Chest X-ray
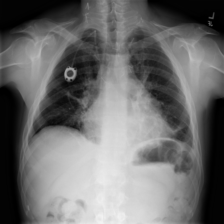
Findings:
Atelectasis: negative
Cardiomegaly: negative
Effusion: negative
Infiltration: negative
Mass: negative
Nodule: negative
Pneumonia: negative
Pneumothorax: negative
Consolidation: negative
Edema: negative
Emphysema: negative
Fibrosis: negative
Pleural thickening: negative
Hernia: negative